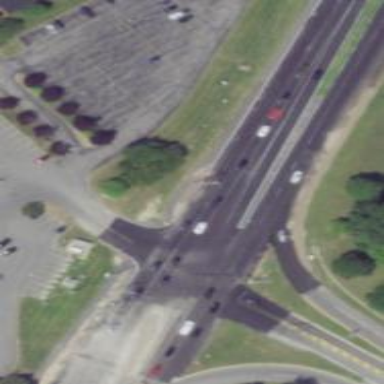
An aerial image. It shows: Asphalt road with secondary link designation.